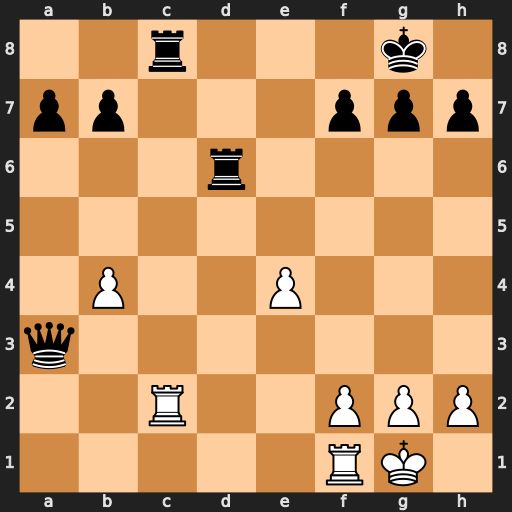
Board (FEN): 2r3k1/pp3ppp/3r4/8/1P2P3/q7/2R2PPP/5RK1
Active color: w
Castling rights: -
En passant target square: -
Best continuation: Rxc8+ Rd8 Rxd8#